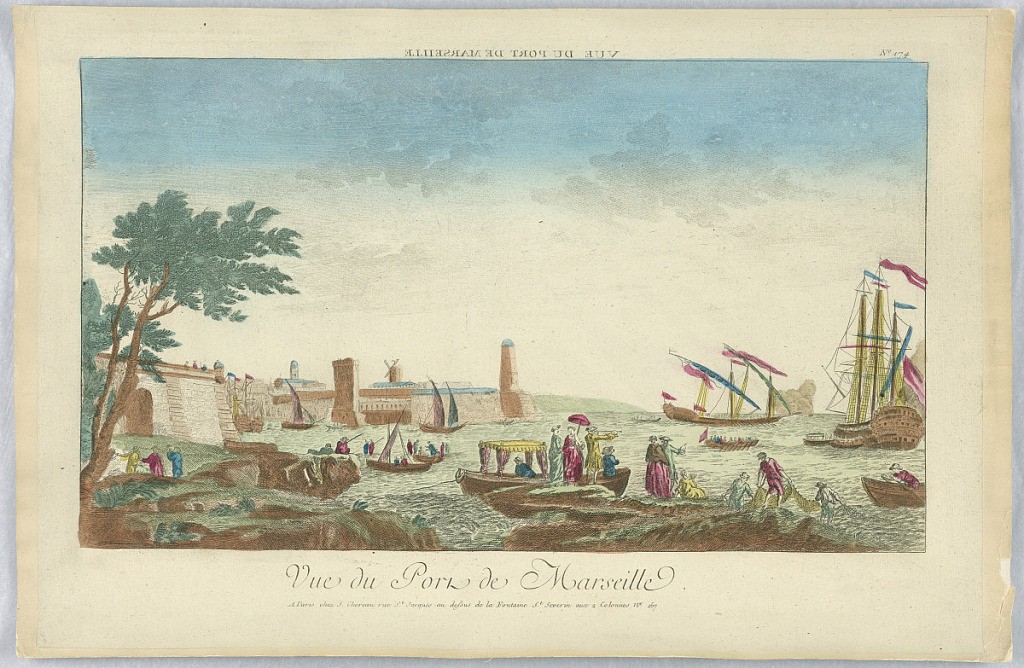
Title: Peep-Show Print
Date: mid-18th century
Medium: Engraving and brush and wash on paper
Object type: Print
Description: Peep-show print